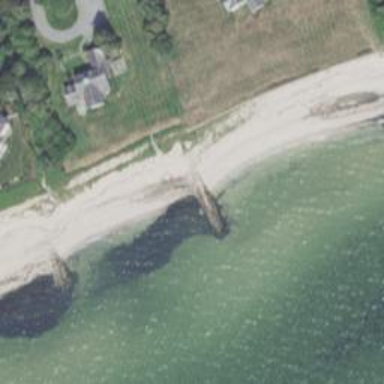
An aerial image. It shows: Breakwater structure.